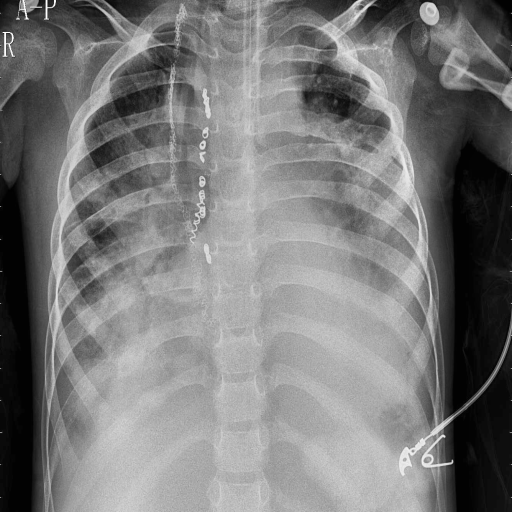
Finding: PNEUMONIA